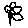
Label: flower